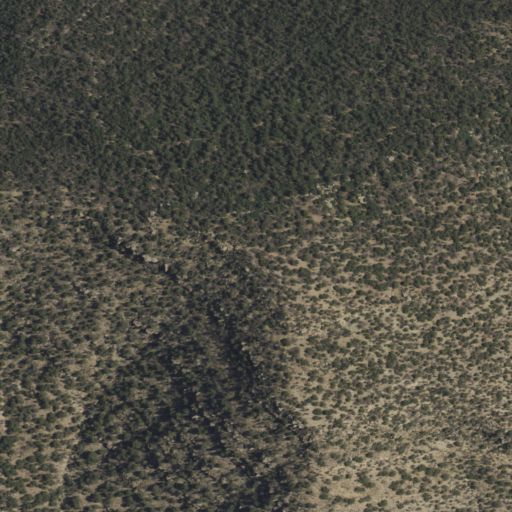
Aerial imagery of mountain in New Mexico named Manzano Mountain containing evergreen forest and shrub